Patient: sex M, age 33
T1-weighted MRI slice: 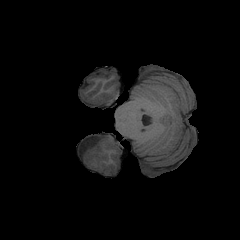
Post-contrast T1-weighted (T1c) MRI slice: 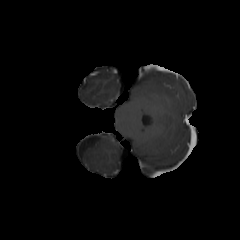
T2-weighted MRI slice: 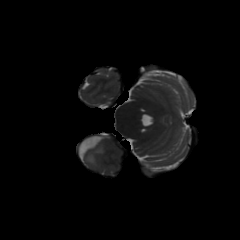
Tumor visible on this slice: yes
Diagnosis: Astrocytoma, IDH-mutant
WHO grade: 4